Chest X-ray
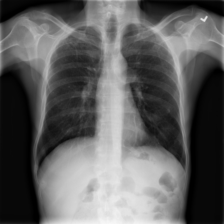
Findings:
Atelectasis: negative
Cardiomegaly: negative
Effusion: negative
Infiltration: negative
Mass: negative
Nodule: negative
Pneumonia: negative
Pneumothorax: negative
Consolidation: negative
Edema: negative
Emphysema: negative
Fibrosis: negative
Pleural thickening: negative
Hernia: negative